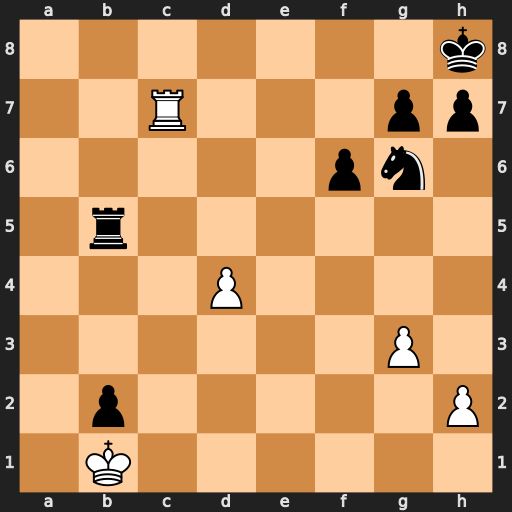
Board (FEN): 7k/2R3pp/5pn1/1r6/3P4/6P1/1p5P/1K6
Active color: w
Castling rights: -
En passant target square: -
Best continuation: Rc8+ Nf8 Rxf8#